Here is the time-frequency representation (spectrogram) of a rolling-element bearing's vibration measurement. Classify the bearing condition as one of: normal, inner_race, outer_race, ball.
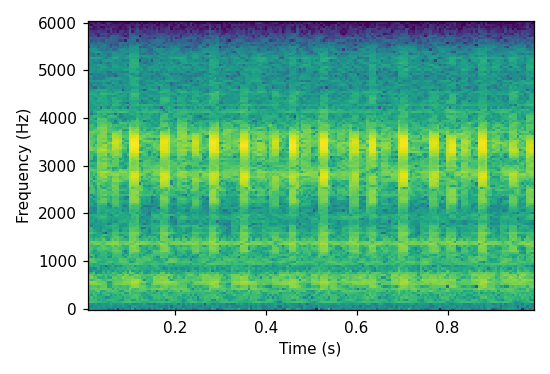
Answer: outer_race